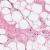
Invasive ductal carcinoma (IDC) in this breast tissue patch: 0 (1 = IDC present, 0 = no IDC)